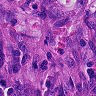
Metastatic tissue present: yes